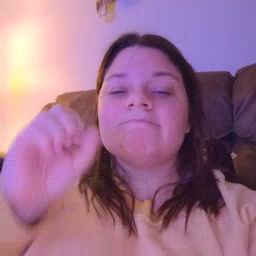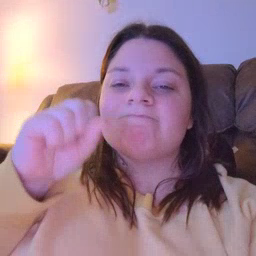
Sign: yes